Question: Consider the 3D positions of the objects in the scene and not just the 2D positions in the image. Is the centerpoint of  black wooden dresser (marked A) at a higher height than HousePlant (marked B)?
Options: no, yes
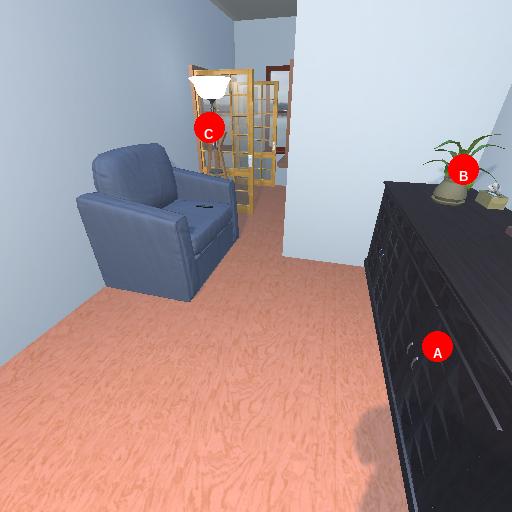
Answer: no